Question: I'm trying to display data from two separate tables into a data grid view, I'm aware that it may not be designed for this purpose though I'm sure there is a way to stop it producing multiple duplicate rows as shown below;

Here is the code for fetching the data (I do intend to include a filter or specific search query later on as commented in the code, this being today's day);
'''
private void FillPatients()
{
SqlConnection connection = new SqlConnection();
//DateTime timeNow = DateTime.Now;
//string format = "MMM ddd d HH:mm yyyy";
try
{
connection.ConnectionString = connectionPath;
connection.Open();
SqlCommand cmd = new SqlCommand("SELECT BookingId, Date, PatientId, Firstname, Surname FROM Bookings, Patients", connection);
//cmd.Parameters.AddWithValue("@Date", timeNow.ToString(format));
SqlDataAdapter dap = new SqlDataAdapter(cmd);
DataTable dt = new DataTable();
dap.Fill(dt);
BindingSource bs = new BindingSource();
bs.DataSource = dt;
dgv.DataSource = bs;
dap.Update(dt);
DialogResult dlgResult;
dlgResult = MessageBox.Show(
"Patients loaded",
"Patients",
MessageBoxButtons.OK,
MessageBoxIcon.Information,
MessageBoxDefaultButton.Button1);
}
catch (SqlException sql)
{
MessageBox.Show(sql.Message);
}
finally
{
connection.Close();
connection.Dispose();
}
}
'''
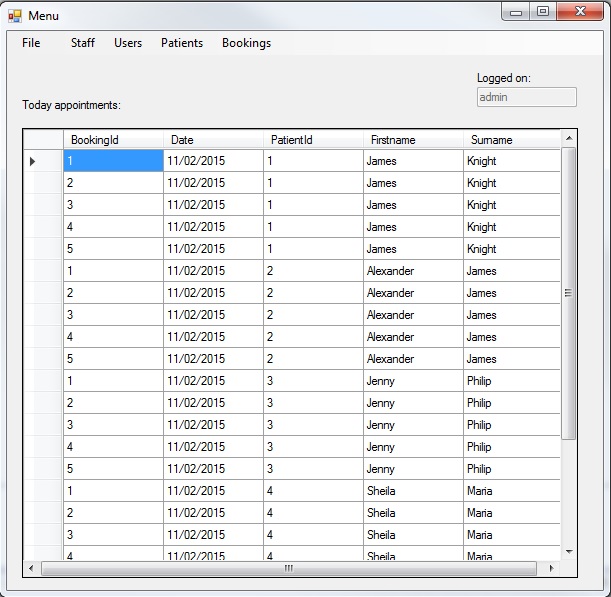
Answer: (converted from a comment)
What your query is currently producing is a <URL>. Essentially, this means that you will get each row from 'Bookings' combined with each row from 'Patients'.
What you probably want is an <URL>, so for each 'Booking' you can get the 'Patient' associated with it based on the foreign key.
Note: you can accomplish the same result with a cross join through a 'WHERE' clause but it has been deprecated and, depending on the RDBMS, you may see varying performance.